This time-frequency spectrogram was computed from a bearing vibration snapshot; brighter regions carry more energy. Based on the visible evidence, which condition applies: normal, inner_race, outer_race, ball?
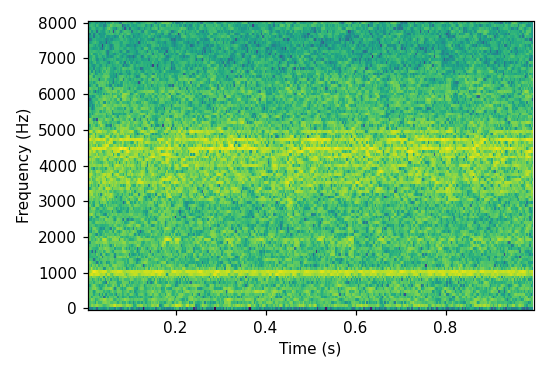
Answer: outer_race